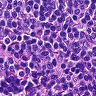
Metastatic tissue present: no